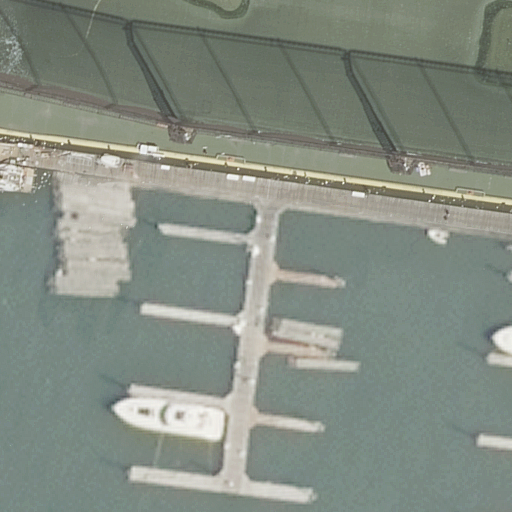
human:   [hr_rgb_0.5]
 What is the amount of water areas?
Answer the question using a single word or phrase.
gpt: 1

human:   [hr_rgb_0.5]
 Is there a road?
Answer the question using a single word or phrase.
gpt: yes

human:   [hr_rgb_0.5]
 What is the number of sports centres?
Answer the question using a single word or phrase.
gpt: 1

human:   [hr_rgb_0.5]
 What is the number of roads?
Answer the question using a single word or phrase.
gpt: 1

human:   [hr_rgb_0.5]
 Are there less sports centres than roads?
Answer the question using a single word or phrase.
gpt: no

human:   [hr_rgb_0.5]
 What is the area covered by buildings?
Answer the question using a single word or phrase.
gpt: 0m2

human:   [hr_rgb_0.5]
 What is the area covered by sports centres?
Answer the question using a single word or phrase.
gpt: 7790m2

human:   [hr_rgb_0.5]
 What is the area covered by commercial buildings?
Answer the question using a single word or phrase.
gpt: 0m2

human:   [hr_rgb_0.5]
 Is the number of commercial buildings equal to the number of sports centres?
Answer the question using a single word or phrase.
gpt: no

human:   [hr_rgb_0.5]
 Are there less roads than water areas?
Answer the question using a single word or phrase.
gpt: no

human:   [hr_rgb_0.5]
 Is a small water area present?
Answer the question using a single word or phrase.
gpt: no

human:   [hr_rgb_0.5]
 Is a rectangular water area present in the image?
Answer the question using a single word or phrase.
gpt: yes

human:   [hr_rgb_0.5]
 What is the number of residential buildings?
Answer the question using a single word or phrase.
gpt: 0

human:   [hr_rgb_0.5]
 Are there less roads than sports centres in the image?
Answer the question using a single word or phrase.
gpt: no

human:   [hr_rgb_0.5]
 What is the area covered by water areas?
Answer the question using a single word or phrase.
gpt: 7165m2

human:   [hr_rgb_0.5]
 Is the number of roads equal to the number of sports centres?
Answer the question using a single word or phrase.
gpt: yes

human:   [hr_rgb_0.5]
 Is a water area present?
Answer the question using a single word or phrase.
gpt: yes

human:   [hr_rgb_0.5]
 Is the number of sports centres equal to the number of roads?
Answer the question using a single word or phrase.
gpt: yes

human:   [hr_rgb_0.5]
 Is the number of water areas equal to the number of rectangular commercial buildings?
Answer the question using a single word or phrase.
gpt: no

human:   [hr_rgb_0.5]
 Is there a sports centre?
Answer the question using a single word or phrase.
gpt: yes

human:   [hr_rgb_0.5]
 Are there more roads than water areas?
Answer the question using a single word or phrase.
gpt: no

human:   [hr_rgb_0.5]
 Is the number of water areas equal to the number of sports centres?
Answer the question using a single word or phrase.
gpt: yes

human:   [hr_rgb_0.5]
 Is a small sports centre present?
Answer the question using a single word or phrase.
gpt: no

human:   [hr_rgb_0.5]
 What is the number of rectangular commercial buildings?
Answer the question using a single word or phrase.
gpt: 0

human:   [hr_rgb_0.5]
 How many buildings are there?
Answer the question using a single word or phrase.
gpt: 0

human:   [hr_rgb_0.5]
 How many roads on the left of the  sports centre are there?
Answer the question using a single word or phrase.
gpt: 1

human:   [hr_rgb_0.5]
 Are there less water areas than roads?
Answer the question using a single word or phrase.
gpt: no

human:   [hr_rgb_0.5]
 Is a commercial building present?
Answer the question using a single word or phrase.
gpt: no

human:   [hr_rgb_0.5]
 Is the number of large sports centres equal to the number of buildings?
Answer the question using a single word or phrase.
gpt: no

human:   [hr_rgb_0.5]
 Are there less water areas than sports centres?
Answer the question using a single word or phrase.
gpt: no

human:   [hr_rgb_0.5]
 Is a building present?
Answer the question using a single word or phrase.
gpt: no

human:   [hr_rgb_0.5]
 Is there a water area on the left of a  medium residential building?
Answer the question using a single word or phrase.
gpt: no

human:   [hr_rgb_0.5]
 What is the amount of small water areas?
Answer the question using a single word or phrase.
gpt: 0

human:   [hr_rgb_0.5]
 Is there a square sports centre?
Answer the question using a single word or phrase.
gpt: no

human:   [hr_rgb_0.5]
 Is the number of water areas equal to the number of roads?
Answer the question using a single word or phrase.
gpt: yes

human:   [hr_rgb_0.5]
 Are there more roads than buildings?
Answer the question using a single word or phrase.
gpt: yes

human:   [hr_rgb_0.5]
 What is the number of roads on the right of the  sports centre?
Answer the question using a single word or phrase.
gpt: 0

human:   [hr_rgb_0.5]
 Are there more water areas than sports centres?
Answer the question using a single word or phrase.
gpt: no

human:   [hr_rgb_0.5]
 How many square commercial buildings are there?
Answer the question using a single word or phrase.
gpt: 0

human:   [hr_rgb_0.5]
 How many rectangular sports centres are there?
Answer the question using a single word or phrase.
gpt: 0

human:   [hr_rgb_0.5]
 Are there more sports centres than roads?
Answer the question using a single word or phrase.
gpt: no

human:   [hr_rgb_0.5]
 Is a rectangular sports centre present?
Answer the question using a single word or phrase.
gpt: no

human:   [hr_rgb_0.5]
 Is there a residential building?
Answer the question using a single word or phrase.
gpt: no

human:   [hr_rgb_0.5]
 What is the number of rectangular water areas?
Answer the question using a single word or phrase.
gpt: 1

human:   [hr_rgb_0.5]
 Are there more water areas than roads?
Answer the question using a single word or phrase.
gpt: no

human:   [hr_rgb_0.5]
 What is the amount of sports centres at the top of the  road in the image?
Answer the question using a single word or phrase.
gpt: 1

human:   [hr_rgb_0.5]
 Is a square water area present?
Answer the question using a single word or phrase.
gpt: no

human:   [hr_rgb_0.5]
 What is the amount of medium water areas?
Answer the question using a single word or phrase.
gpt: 0

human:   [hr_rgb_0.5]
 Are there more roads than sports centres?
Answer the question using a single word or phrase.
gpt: no

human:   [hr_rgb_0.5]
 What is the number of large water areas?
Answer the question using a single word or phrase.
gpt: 1

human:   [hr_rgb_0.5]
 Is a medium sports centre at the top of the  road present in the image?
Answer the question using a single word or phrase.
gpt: no

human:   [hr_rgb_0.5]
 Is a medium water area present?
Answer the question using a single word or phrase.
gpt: no

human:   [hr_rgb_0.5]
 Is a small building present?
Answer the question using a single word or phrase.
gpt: no

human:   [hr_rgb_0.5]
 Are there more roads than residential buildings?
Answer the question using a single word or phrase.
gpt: yes

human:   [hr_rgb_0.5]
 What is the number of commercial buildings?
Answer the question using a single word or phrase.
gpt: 0

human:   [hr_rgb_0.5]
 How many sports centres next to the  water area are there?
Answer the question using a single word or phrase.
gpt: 1

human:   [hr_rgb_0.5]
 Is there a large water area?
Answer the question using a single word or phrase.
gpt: yes

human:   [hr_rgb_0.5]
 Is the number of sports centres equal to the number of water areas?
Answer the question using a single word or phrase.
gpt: yes

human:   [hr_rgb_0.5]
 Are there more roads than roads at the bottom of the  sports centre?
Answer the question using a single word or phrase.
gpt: no

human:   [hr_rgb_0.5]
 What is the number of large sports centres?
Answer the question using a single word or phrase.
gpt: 1

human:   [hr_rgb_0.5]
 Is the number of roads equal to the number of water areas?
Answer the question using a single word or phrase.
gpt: yes

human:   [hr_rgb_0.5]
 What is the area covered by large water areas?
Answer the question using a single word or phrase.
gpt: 7165m2

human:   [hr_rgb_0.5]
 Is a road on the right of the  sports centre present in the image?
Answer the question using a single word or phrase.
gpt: no

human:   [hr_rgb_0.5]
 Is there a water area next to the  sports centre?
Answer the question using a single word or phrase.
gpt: yes